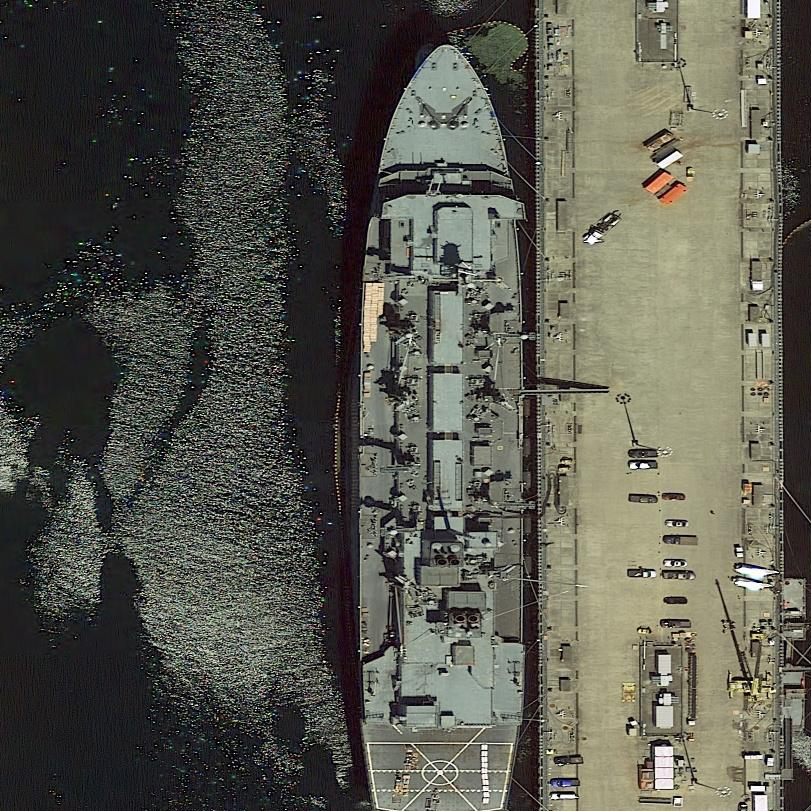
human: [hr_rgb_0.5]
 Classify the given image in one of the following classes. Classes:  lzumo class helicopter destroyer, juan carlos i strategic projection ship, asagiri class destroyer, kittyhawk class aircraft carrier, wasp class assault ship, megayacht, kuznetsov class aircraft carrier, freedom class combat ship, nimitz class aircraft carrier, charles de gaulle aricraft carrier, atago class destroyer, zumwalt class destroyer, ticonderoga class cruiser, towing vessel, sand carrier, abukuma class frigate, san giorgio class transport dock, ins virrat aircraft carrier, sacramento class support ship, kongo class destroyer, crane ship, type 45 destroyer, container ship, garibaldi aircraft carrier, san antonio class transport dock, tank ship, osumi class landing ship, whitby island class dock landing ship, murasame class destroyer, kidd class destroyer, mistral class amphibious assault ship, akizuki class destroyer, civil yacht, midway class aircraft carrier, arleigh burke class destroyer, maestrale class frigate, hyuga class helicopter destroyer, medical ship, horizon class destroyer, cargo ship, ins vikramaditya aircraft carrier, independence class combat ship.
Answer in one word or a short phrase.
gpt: Sacramento class support ship